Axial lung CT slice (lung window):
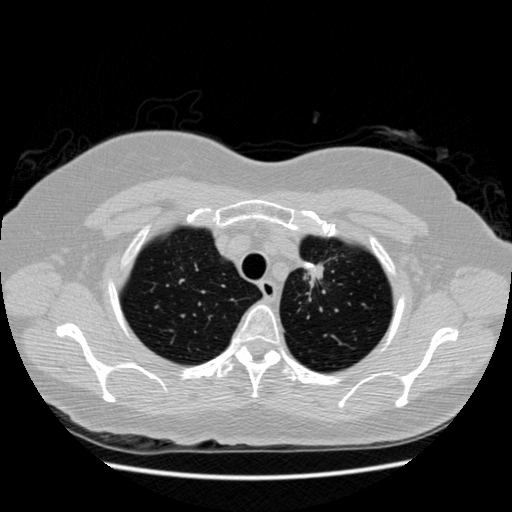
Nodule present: yes
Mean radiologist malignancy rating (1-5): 4